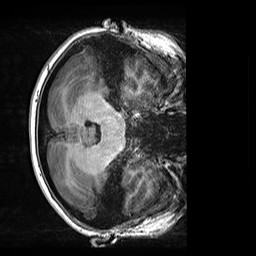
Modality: T1w
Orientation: axial
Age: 24
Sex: female
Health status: healthy
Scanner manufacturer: siemens
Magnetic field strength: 3 T
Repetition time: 2.5 s
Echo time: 0.00299 s